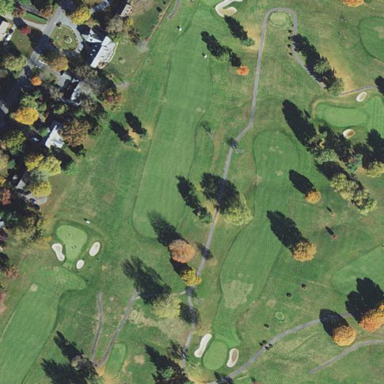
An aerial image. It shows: Grassy area designated as golf fairway.